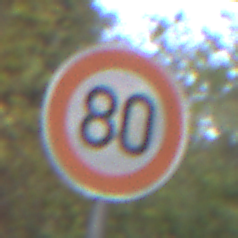
Verkehrszeichen: Geschwindigkeit80
Umgebung: Outdoor, Urban
Tageszeit: MorningAfternoon
Wetter: PartlyCloudy
Licht: Natural
Jahreszeit: NotSpecified
Kontrast: LowContrast